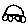
Label: car